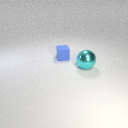
large cyan metal sphere in front of small blue rubber cube